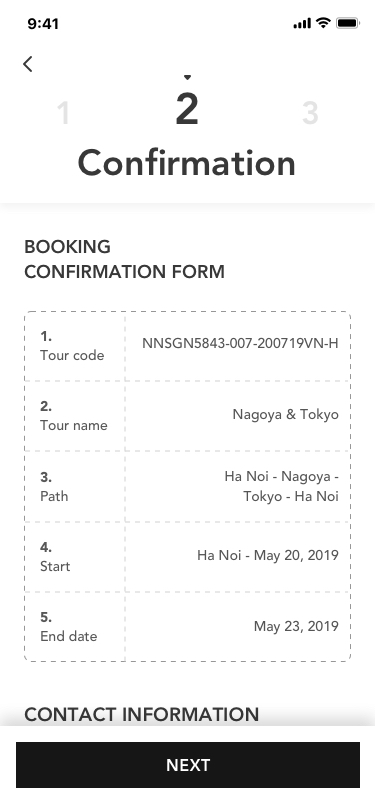
Text in this UI design:
BOOKING
CONFIRMATION FORM
1.
Tour code
NNSGN5843-007-200719VN-H
Nagoya & Tokyo
Ha Noi - Nagoya -
Tokyo - Ha Noi
Ha Noi - May 20, 2019
May 23, 2019
2.
Tour name
3.
Path
4.
Start
5.
End date
contact information
1.
Full name
CAPI Design
1
3
2
Confirmation